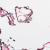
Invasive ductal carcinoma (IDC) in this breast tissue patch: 0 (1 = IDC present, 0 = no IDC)